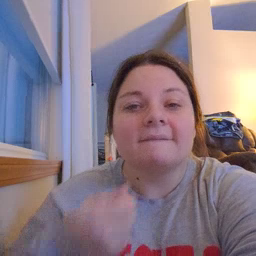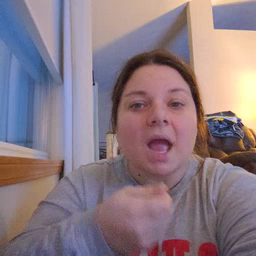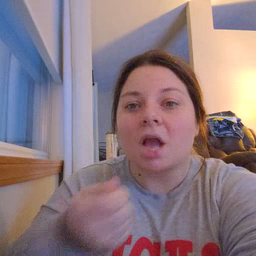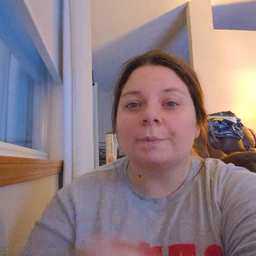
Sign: vacuum